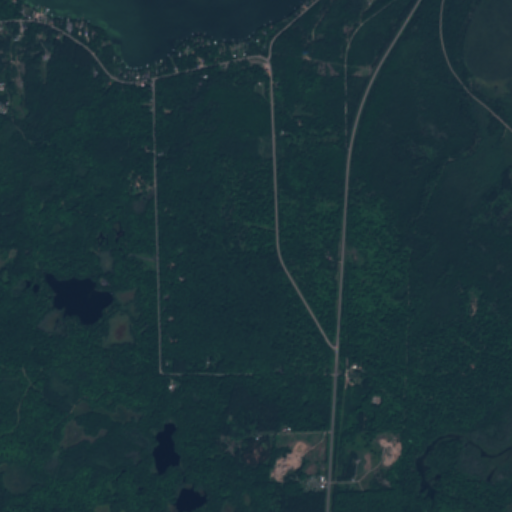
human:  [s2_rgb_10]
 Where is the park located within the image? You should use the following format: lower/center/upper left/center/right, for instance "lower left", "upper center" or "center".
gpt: The park is located in the upper left of the image.
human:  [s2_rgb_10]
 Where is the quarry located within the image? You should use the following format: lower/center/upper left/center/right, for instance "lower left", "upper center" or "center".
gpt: The quarry is located in the lower center of the image.
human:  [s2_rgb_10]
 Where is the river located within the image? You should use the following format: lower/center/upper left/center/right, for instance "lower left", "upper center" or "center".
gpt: The river is located in the right of the image.
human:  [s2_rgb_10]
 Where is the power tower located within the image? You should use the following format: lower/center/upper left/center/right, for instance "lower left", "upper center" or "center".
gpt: There is no power tower in the image.